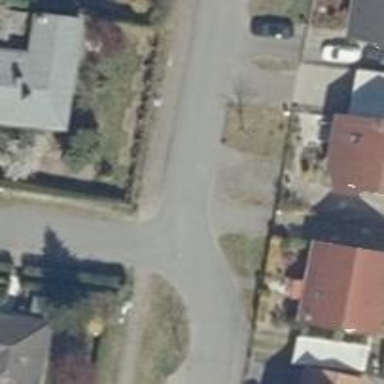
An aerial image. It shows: Residential road with asphalt surface.